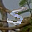
Label: 5